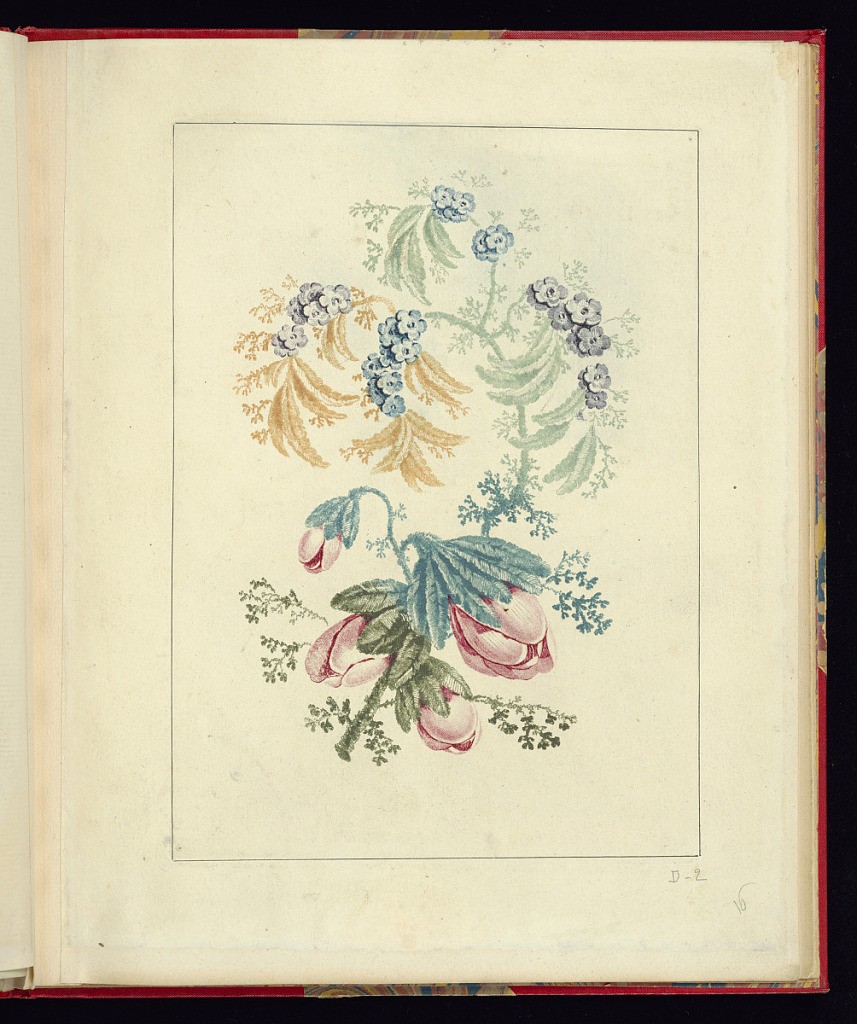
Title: Ornamental Design with Small Blue Flowers, from Nouvelle suite de cahiers de flerurs naturelle a l'usage des dessinateurs et des peintres, No.1
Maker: Jean-Baptiste Pillement, French, 1728–1808
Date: after 1775
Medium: Etching with colored inks à la poupé on cream laid paper tipped in cream paper
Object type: Print
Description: Floral motif, stem and leaves alternate, top to bottom, from moss green, mustard  yellow, teal, to olive green.  Upper center: four clusters of small, purple and blue flowers.  Lower center: four large reddish buds.